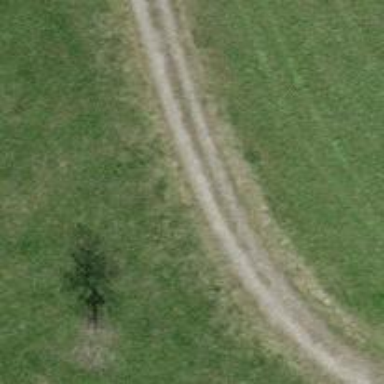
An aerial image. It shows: Track with grade 4 track type.